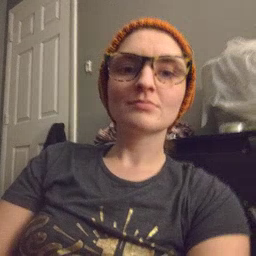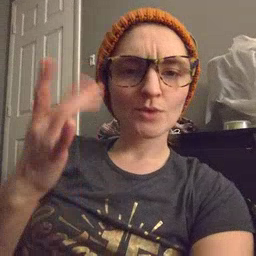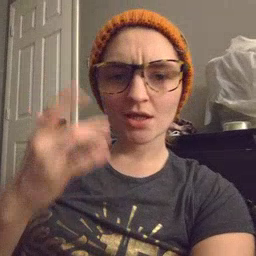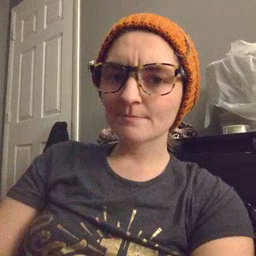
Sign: why